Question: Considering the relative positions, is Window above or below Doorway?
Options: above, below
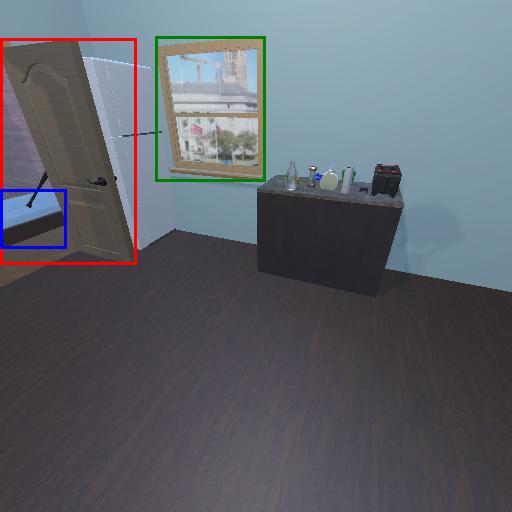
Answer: above